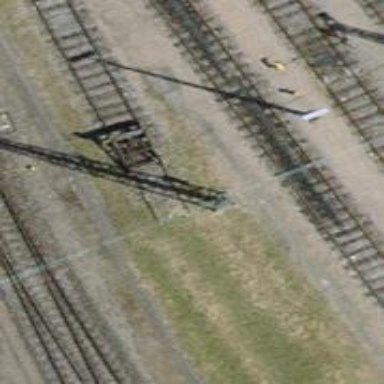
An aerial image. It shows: Railway buffer stop.